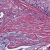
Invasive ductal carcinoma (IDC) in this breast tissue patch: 0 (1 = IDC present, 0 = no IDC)